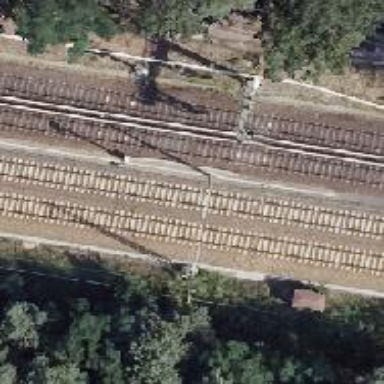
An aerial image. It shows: Railway signal.